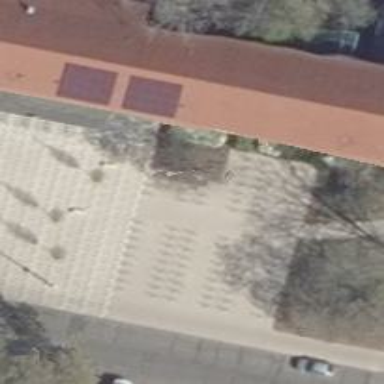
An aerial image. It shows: Bicycle repair station is available.